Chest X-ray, AP view. Patient: 28 years old, sex M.
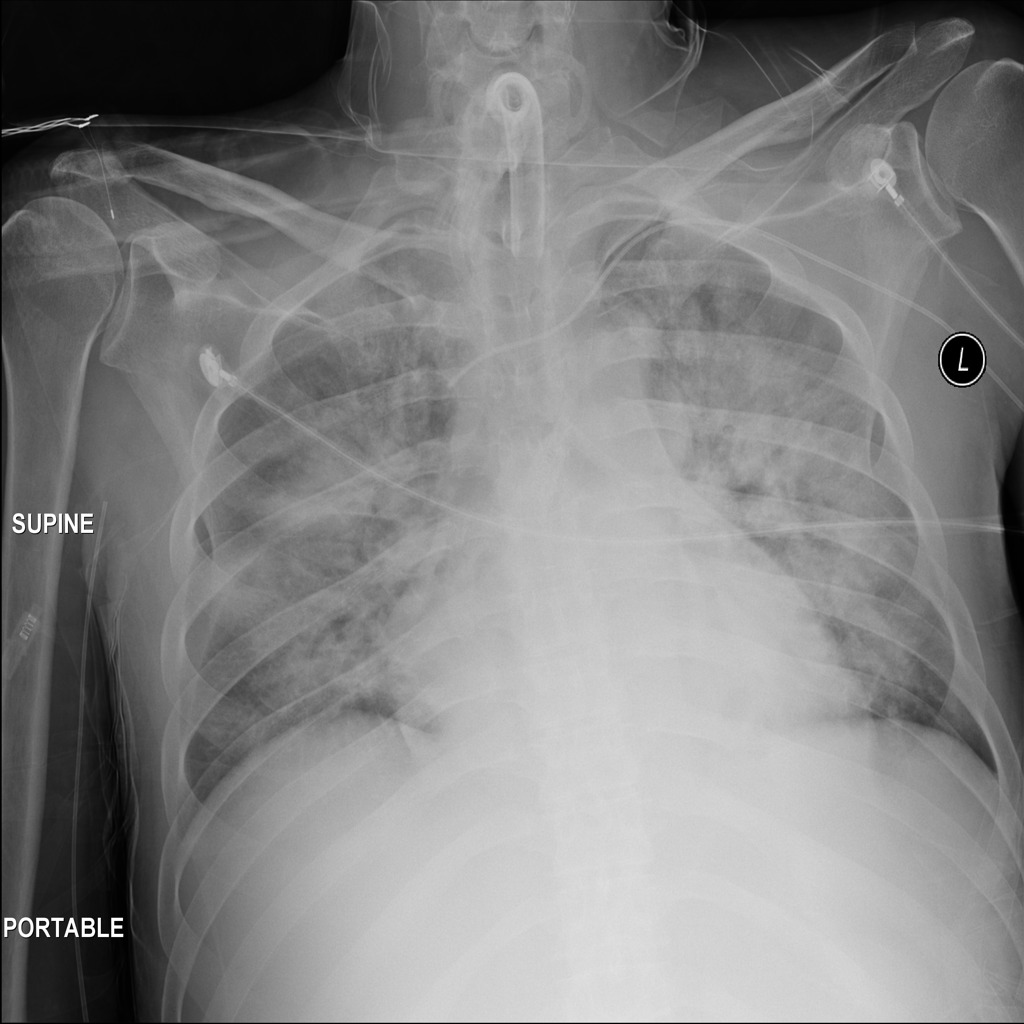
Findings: Infiltration